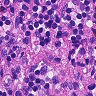
Metastatic tissue present: no